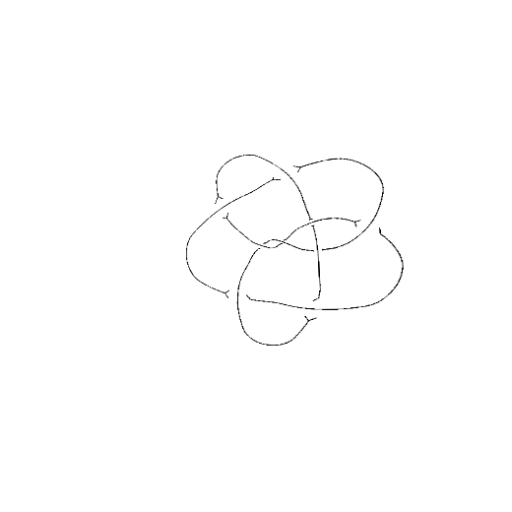
Crossing number: 9